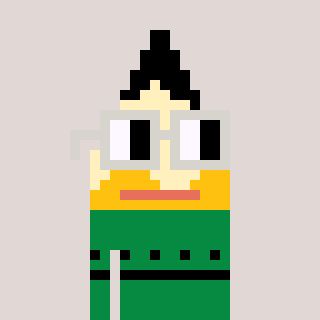
a pixel art character with square light gray glasses, a pencil-shaped head and a green-colored body on a warm background